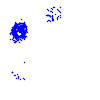
Particle: kaon